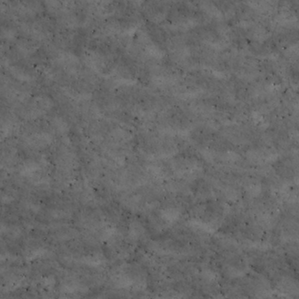
Label: non_frost